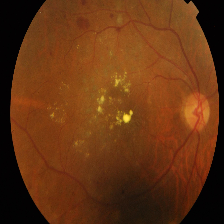
Diabetic retinopathy grade: Proliferative DR